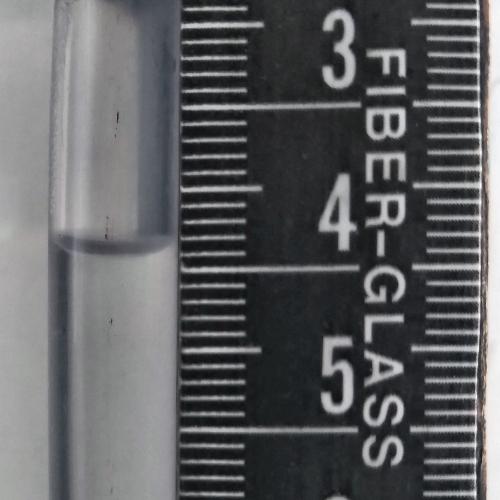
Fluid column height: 4.4 cm